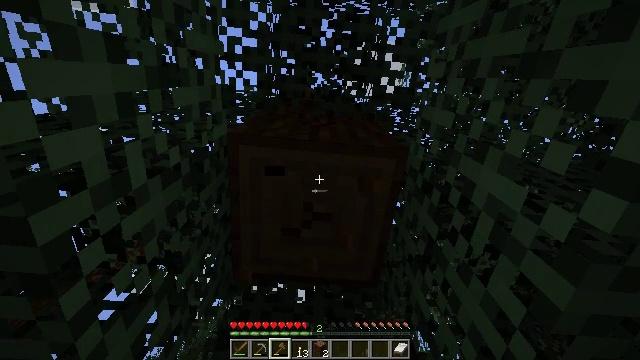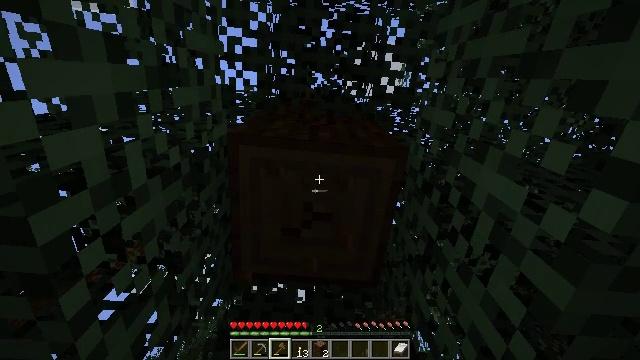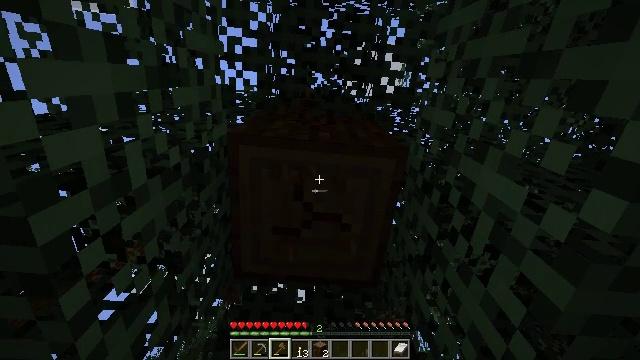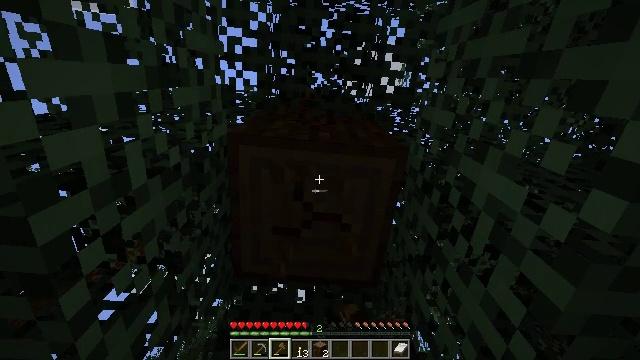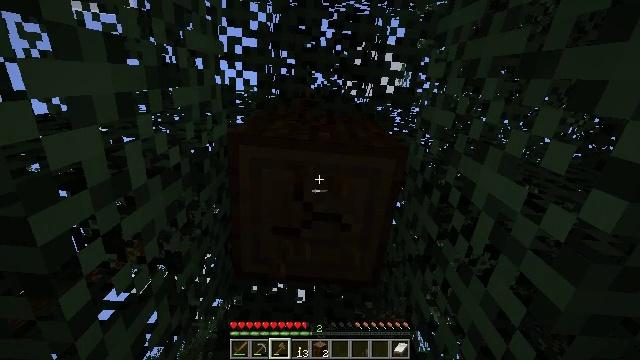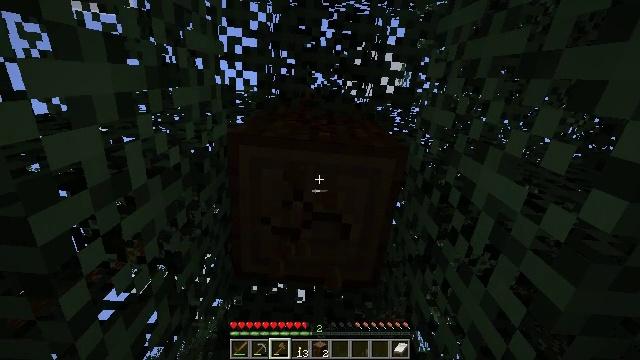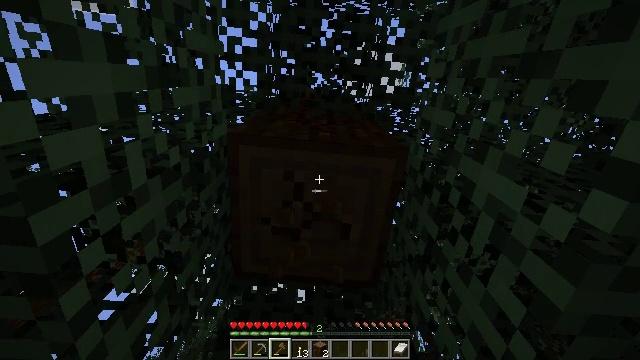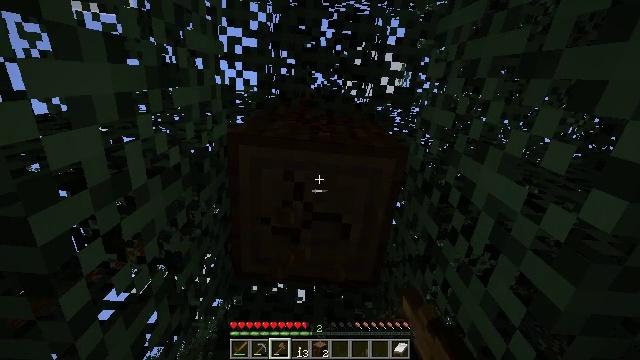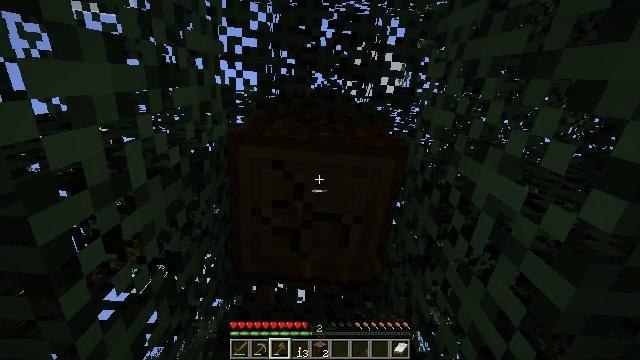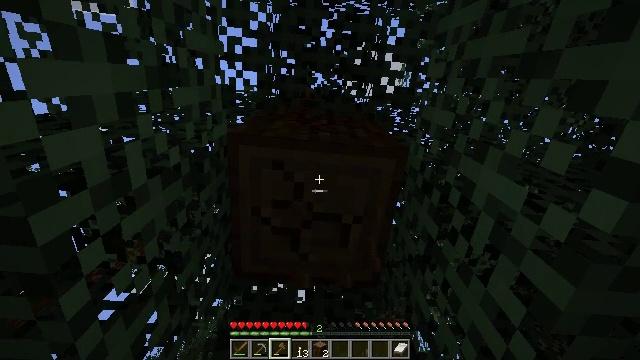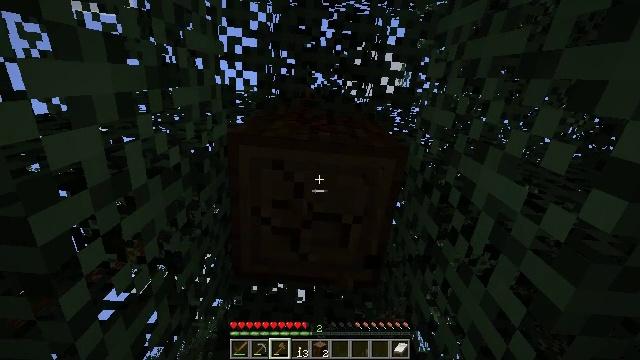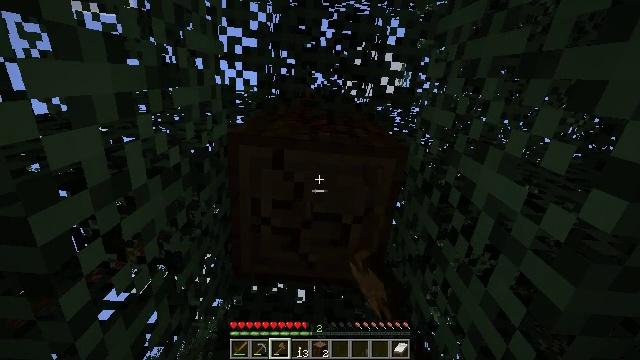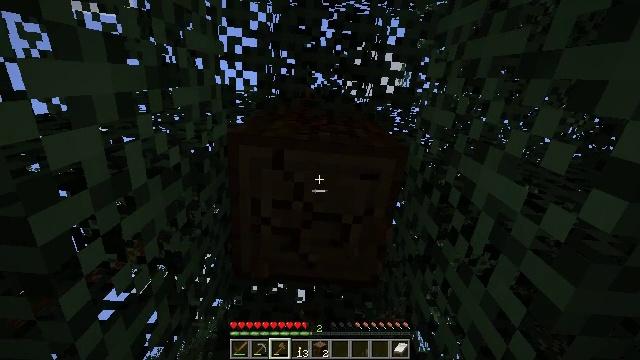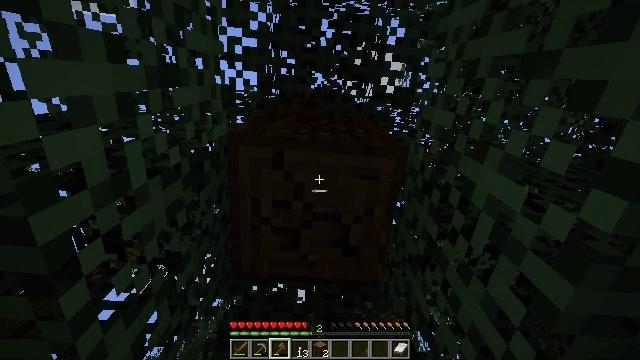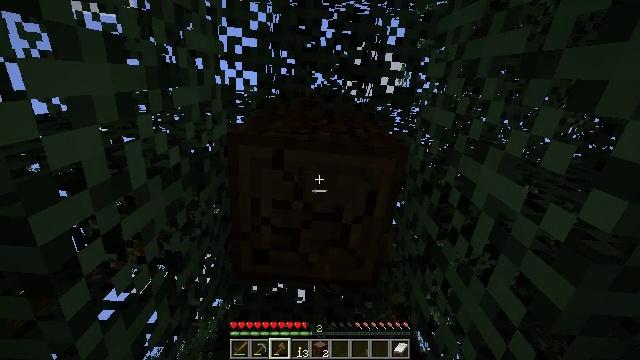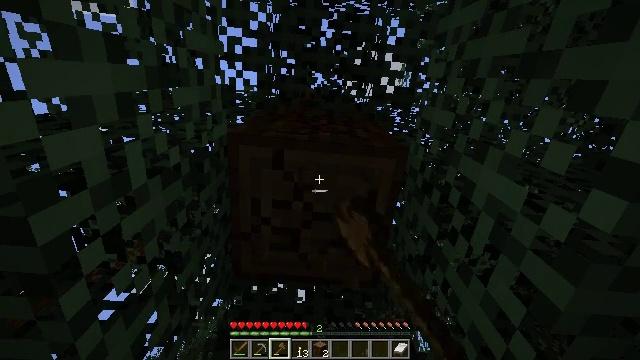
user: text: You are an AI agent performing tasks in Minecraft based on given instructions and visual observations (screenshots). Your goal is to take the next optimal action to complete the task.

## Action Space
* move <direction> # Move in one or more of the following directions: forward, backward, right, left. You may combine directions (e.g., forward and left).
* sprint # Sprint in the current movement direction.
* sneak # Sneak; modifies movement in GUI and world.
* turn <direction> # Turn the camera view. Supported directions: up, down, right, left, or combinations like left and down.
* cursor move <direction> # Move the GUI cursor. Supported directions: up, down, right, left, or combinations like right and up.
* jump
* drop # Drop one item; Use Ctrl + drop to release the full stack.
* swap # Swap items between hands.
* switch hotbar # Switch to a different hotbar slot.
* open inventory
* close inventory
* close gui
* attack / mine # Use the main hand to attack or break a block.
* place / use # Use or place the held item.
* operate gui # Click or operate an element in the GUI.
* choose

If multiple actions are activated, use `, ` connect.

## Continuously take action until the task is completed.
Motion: motion action
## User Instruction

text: Mine the spruce log from the forest.
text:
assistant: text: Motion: attack / mine
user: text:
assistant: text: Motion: attack / mine
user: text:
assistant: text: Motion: attack / mine
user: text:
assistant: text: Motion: attack / mine
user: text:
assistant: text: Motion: attack / mine
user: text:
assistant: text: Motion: attack / mine
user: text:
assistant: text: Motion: attack / mine
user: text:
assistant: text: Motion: attack / mine
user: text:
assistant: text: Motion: attack / mine
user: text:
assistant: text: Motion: attack / mine
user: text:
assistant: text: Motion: attack / mine
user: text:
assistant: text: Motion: attack / mine
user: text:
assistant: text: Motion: attack / mine
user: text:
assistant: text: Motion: attack / mine
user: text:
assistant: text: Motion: attack / mine
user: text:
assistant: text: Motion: attack / mine
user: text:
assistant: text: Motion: attack / mine
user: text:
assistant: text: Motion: attack / mine
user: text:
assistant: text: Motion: attack / mine
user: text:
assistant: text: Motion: attack / mine
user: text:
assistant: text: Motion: attack / mine
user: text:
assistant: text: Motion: attack / mine
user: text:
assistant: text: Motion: attack / mine
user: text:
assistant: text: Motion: attack / mine
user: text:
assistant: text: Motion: attack / mine
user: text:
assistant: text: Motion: attack / mine
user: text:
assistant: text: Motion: attack / mine
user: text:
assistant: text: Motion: attack / mine
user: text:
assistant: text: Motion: attack / mine
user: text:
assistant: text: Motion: attack / mine